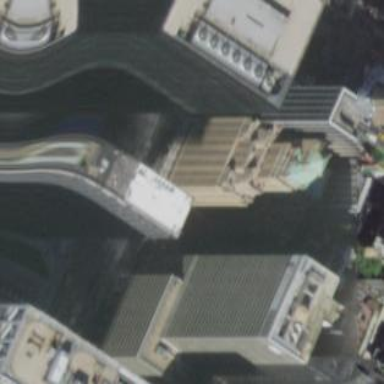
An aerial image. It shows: Hotel building.